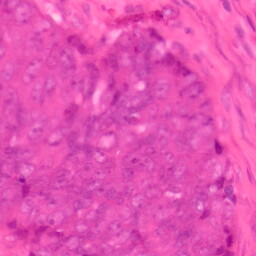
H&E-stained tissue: Colon